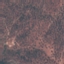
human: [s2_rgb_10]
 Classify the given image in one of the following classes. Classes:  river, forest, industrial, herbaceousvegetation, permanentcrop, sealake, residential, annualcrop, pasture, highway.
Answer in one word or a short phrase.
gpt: HerbaceousVegetation